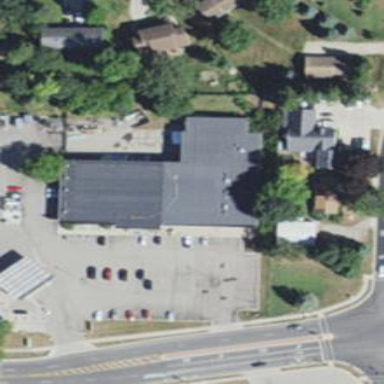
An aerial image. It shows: Commercial building.